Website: slack
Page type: review-order
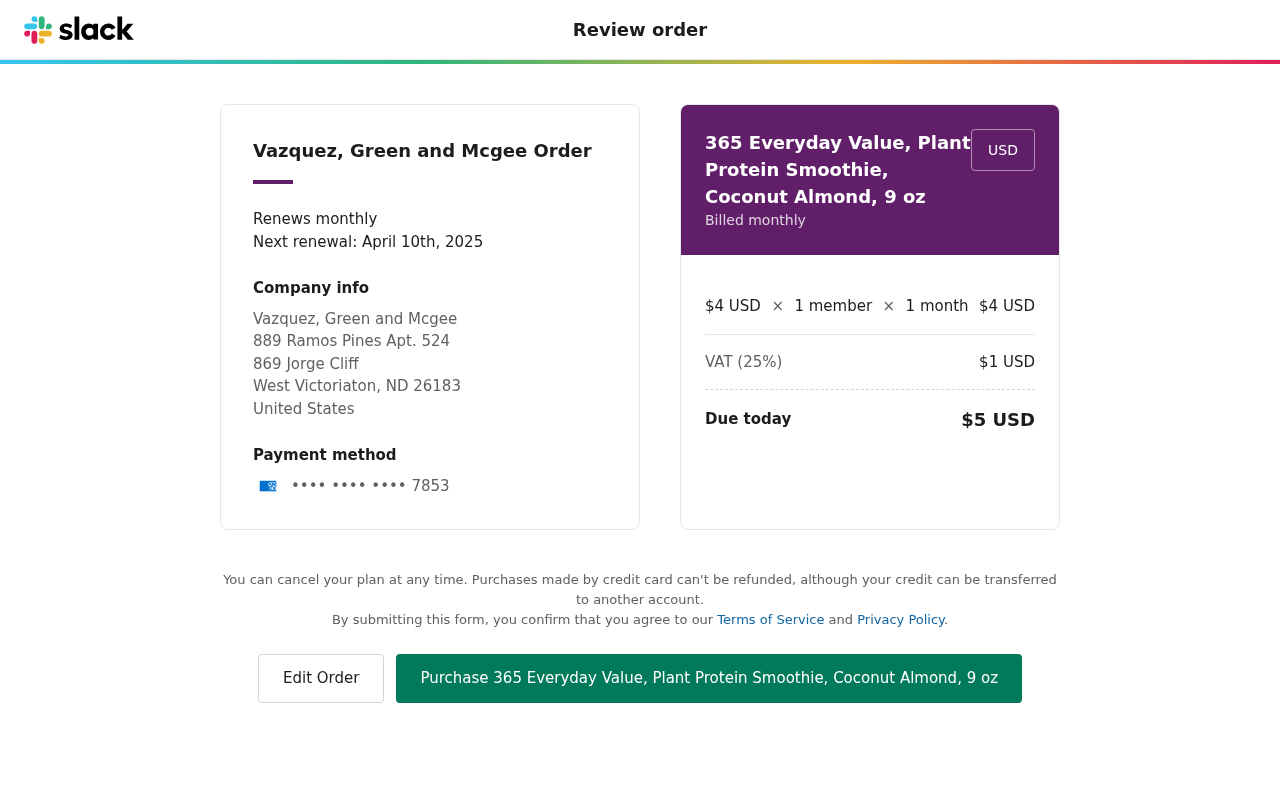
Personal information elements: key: PII_CARD_LAST4
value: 7853
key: PII_CITY_STATE_ZIP
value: West Victoriaton, ND 26183
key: PII_COMPANY
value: Vazquez, Green and Mcgee
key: PII_COUNTRY
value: United States
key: PII_STREET
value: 889 Ramos Pines Apt. 524
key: PII_STREET2
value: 869 Jorge Cliff
Product elements: key: PRODUCT1_NAME
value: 365 Everyday Value, Plant Protein Smoothie, Coconut Almond, 9 oz
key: PRODUCT1_PRICE
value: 4
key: PRODUCT1_QUANTITY
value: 1
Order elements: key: ORDER_RENEWAL_DATE
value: April 10th, 2025
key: ORDER_SUBTOTAL
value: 4
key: ORDER_TAX
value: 1
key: ORDER_TOTAL
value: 5